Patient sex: F
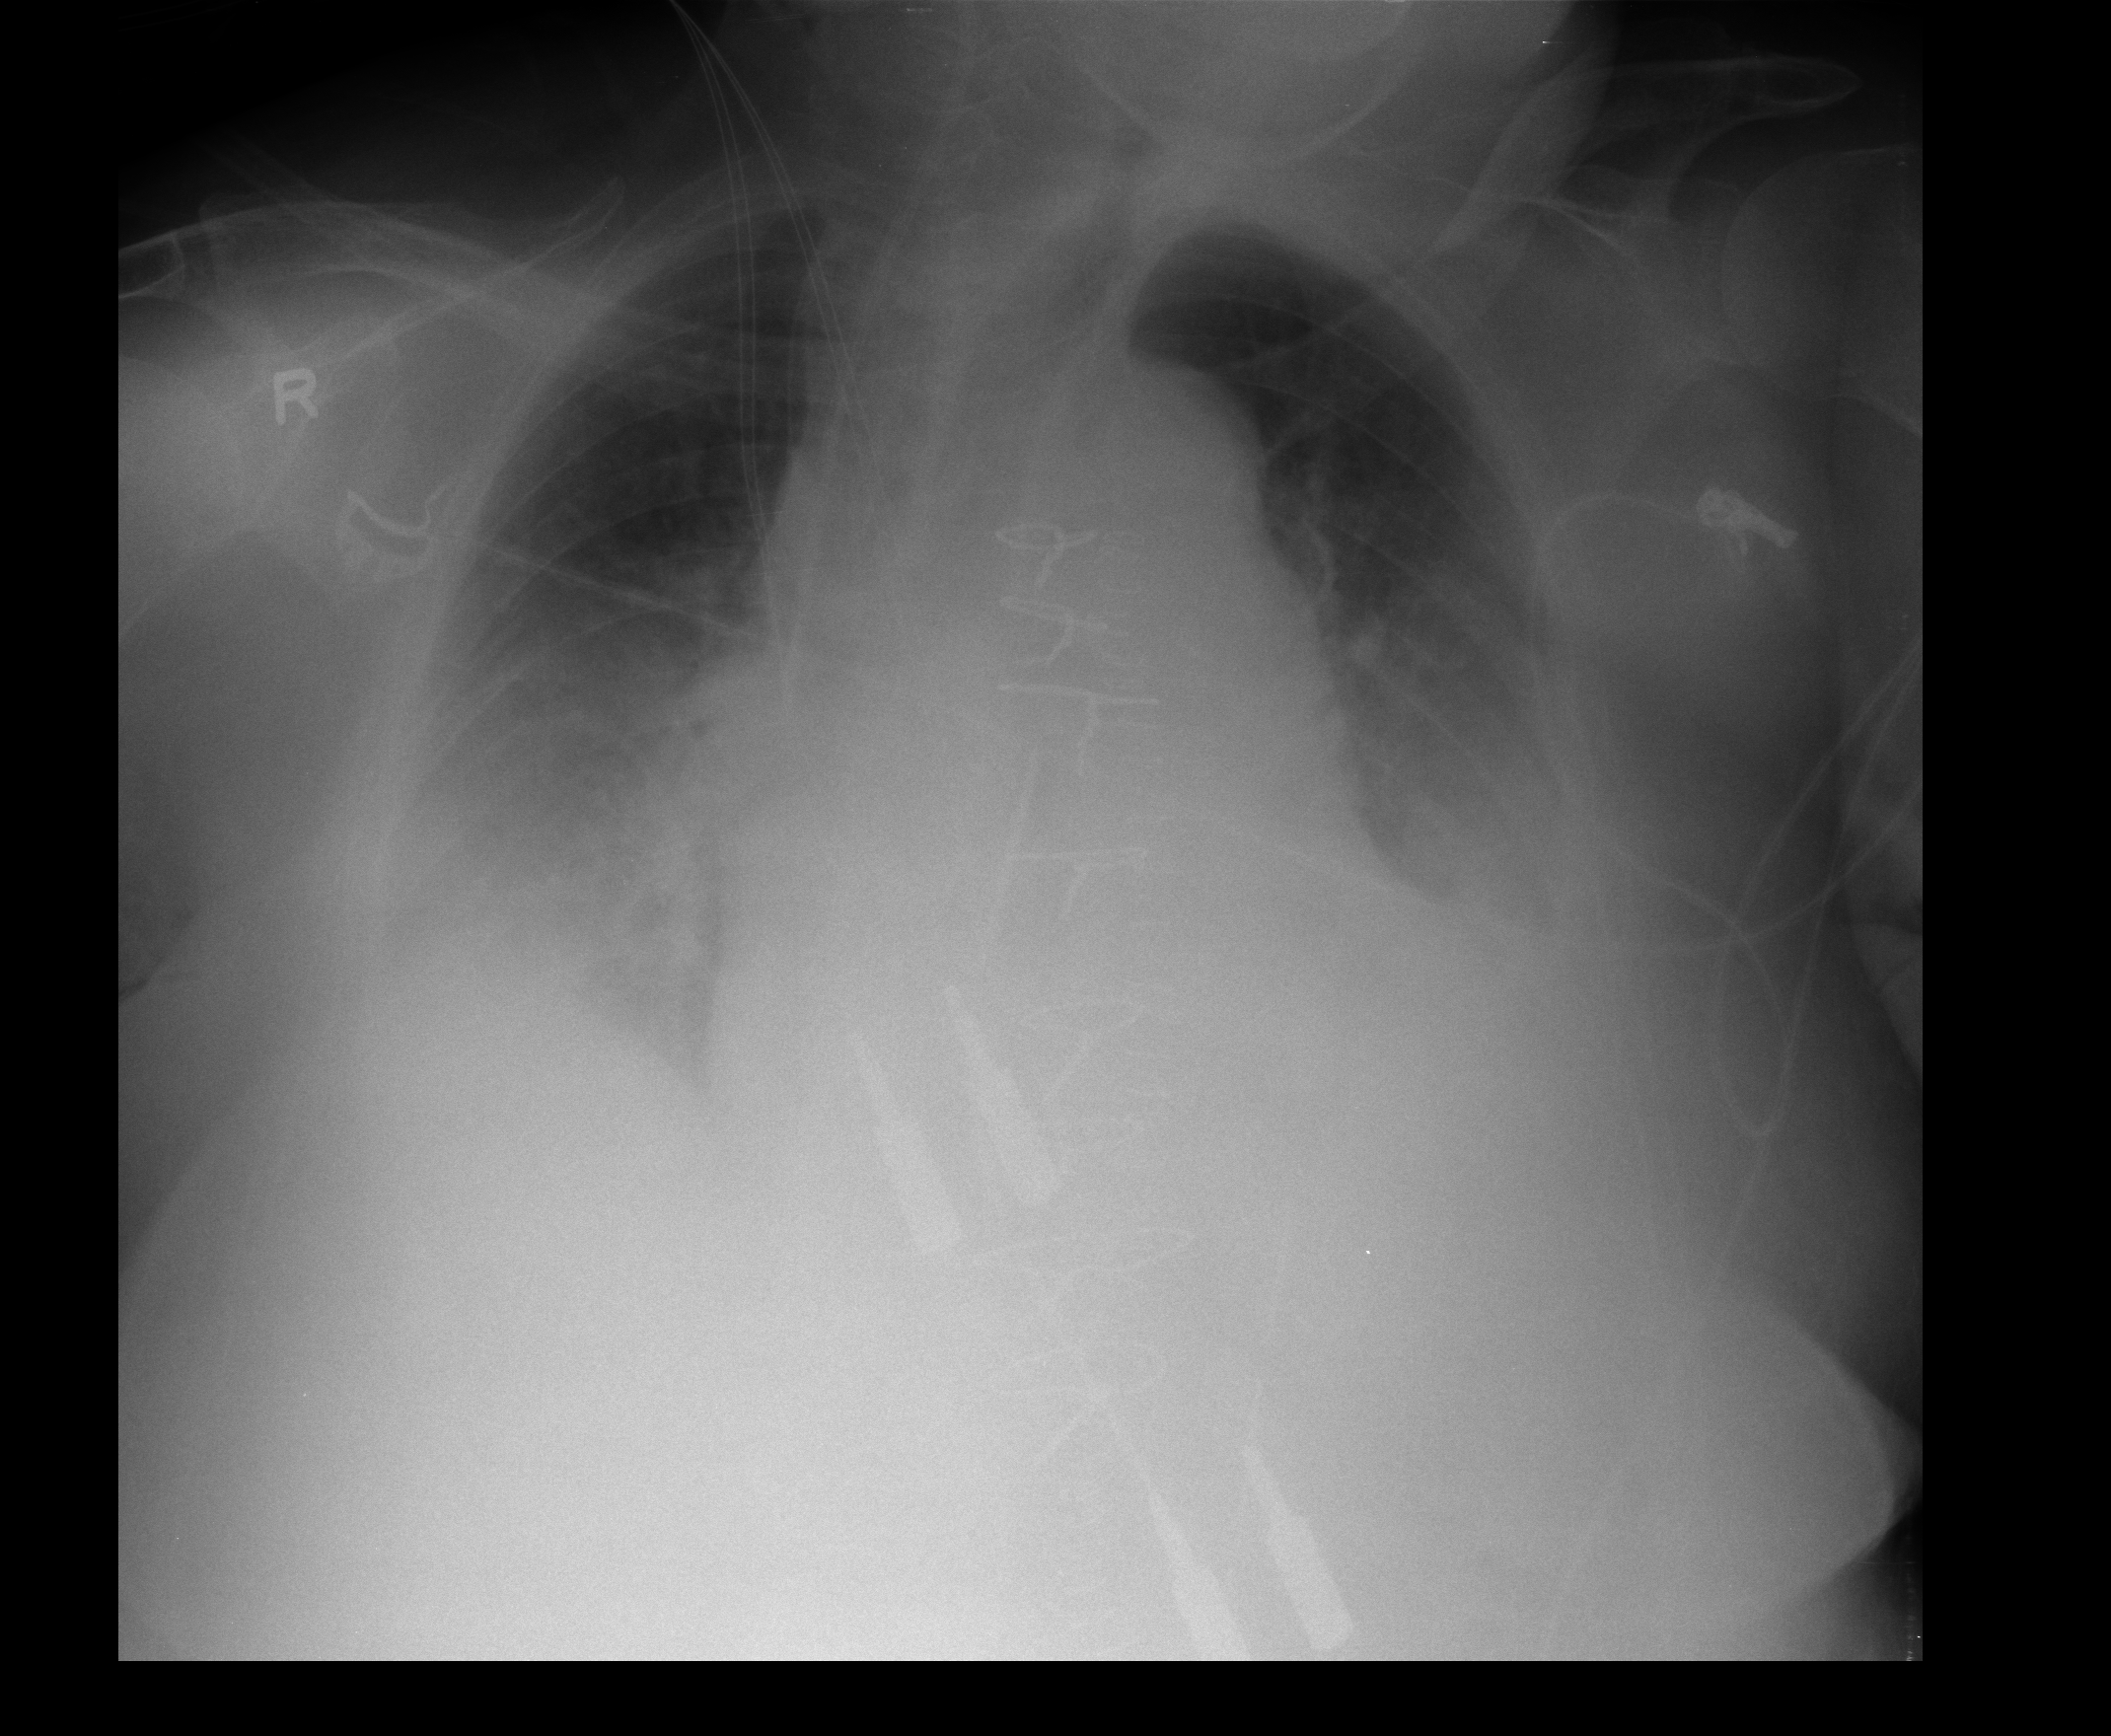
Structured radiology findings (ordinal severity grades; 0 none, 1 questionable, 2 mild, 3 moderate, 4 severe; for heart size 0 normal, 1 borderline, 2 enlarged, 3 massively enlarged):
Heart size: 2
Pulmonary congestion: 2
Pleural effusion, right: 2
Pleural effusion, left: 3
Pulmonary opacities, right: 0
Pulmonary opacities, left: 0
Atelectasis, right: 2
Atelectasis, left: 2